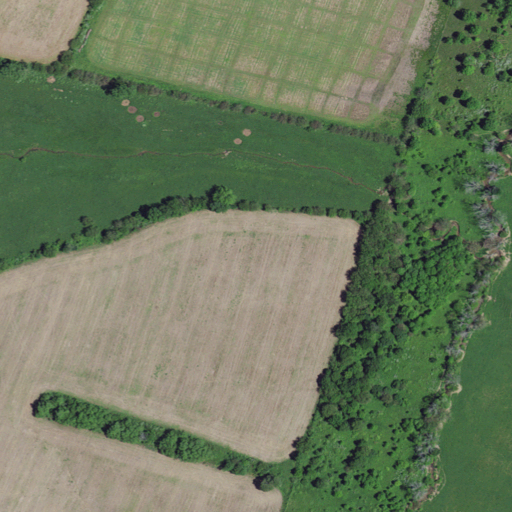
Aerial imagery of mountain in Kentucky named Spring Hill containing pasture, cultivated crops, deciduous forest, shrub, and mixed forest